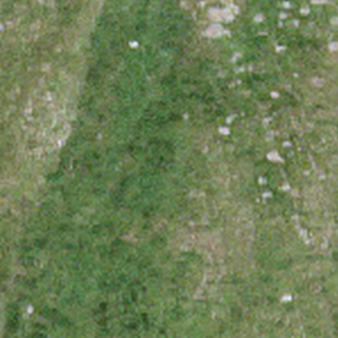
Label: other